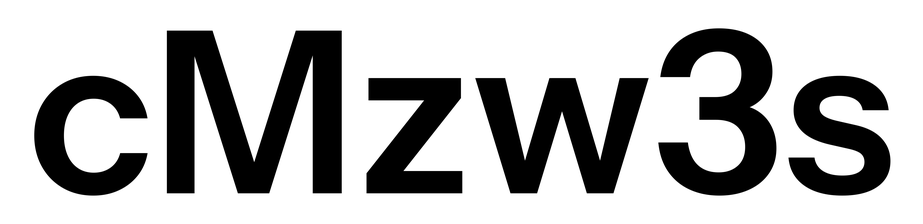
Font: InstrumentSans_SemiBold